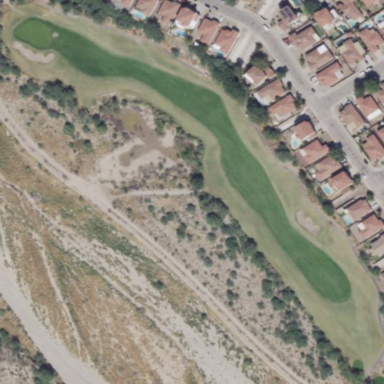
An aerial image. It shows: Area of rough grass used for golf.